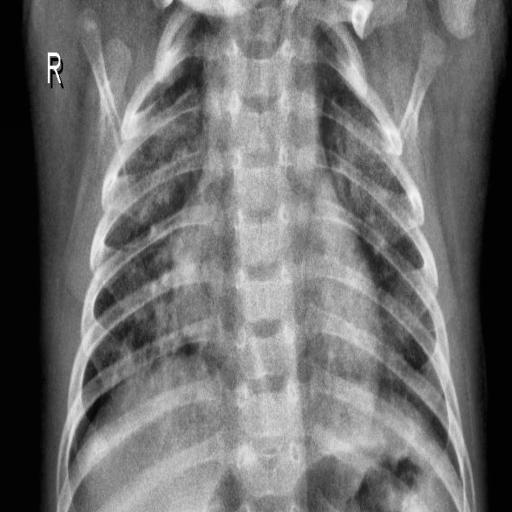
Finding: PNEUMONIA